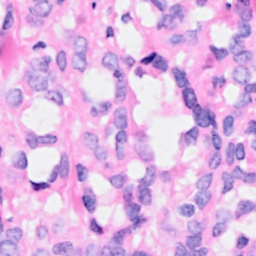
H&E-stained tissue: Breast